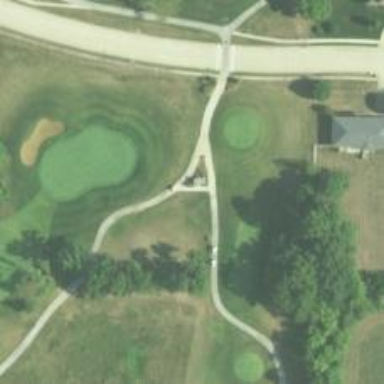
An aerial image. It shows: Footway that serves as golf path.